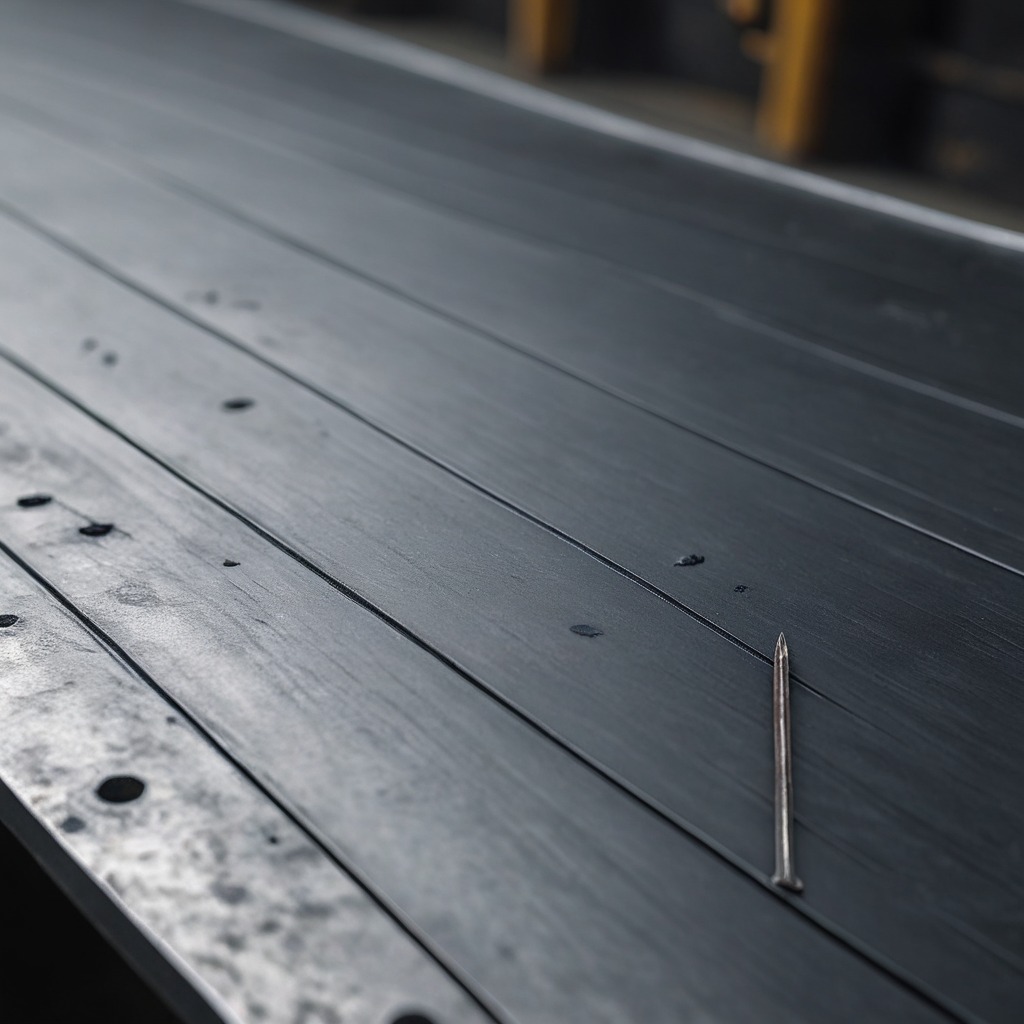
A iron nail lies on the cold steel table in a mining workshop.